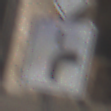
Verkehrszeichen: VerlaufVorfahrtsstrasse8
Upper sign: Vorfahrtsstrasse
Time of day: MorningAfternoon
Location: Outdoor (Urban)
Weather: Clear
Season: NotSpecified
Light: Natural